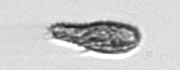
Label: Pseudochattonella_farcimen